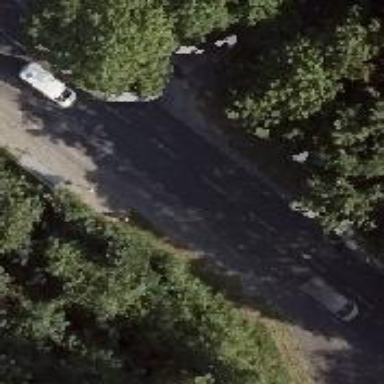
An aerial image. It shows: Secondary road with asphalt surface and lane markings.